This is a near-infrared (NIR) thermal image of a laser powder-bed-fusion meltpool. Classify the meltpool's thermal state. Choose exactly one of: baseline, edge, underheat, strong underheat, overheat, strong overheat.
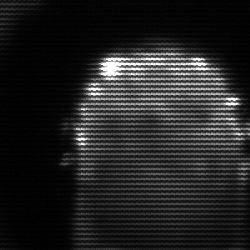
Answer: baseline